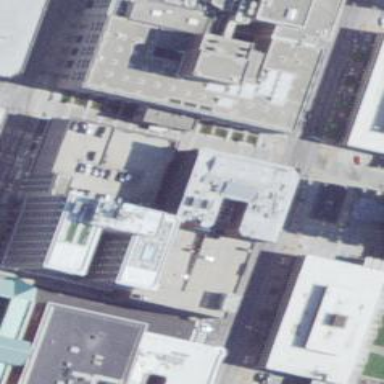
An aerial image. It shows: Commercial building with historical significance.